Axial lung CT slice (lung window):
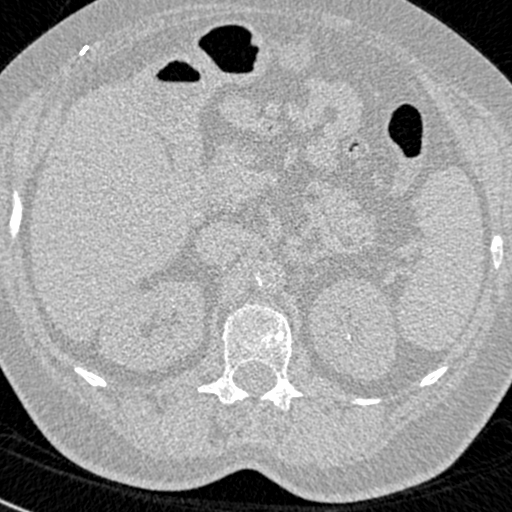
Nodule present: no